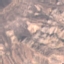
Land use / land cover class: HerbaceousVegetation